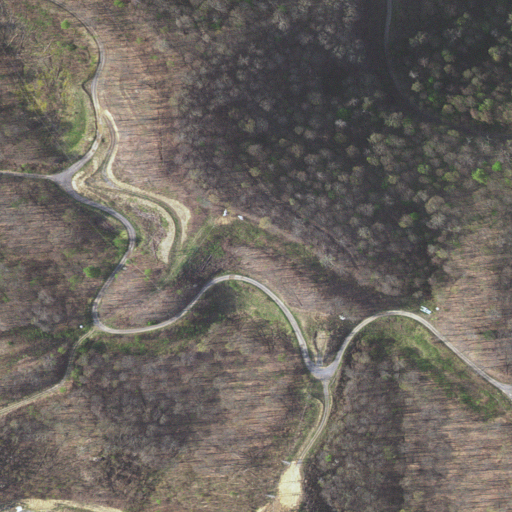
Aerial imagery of mountain in Virginia named Sugar Cove Mountain containing deciduous forest, shrub, and open development